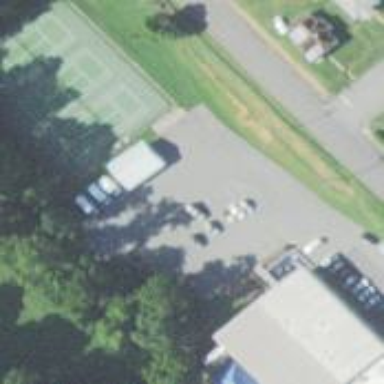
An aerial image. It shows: Tennis court in leisure pitch.